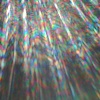
Label: sunburn